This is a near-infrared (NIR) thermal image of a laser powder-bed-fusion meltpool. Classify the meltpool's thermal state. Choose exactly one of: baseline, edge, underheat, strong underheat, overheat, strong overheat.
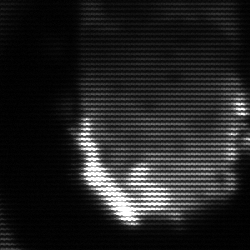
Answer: baseline